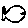
Label: fish